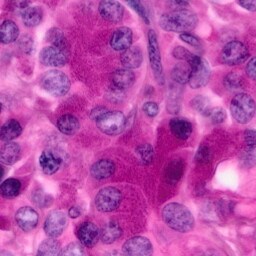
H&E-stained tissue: Pancreatic